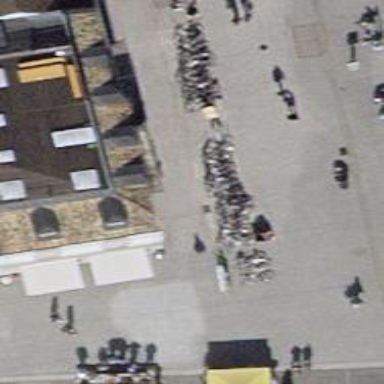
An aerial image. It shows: Bicycle parking area with floor facility.